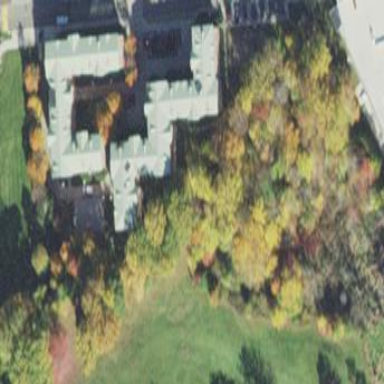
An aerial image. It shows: Dormitory building.